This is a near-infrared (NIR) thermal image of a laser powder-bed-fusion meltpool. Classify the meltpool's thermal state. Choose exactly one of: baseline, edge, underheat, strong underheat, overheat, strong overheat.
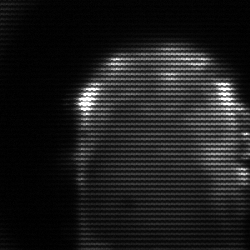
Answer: baseline